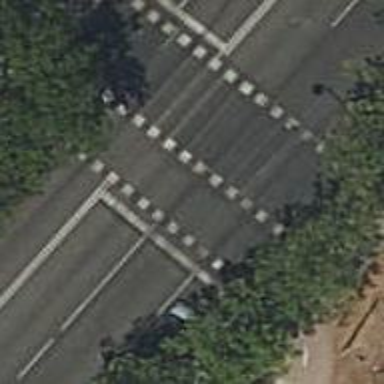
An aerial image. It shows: Crossing with traffic signals. It is zebra crossing.